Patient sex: M
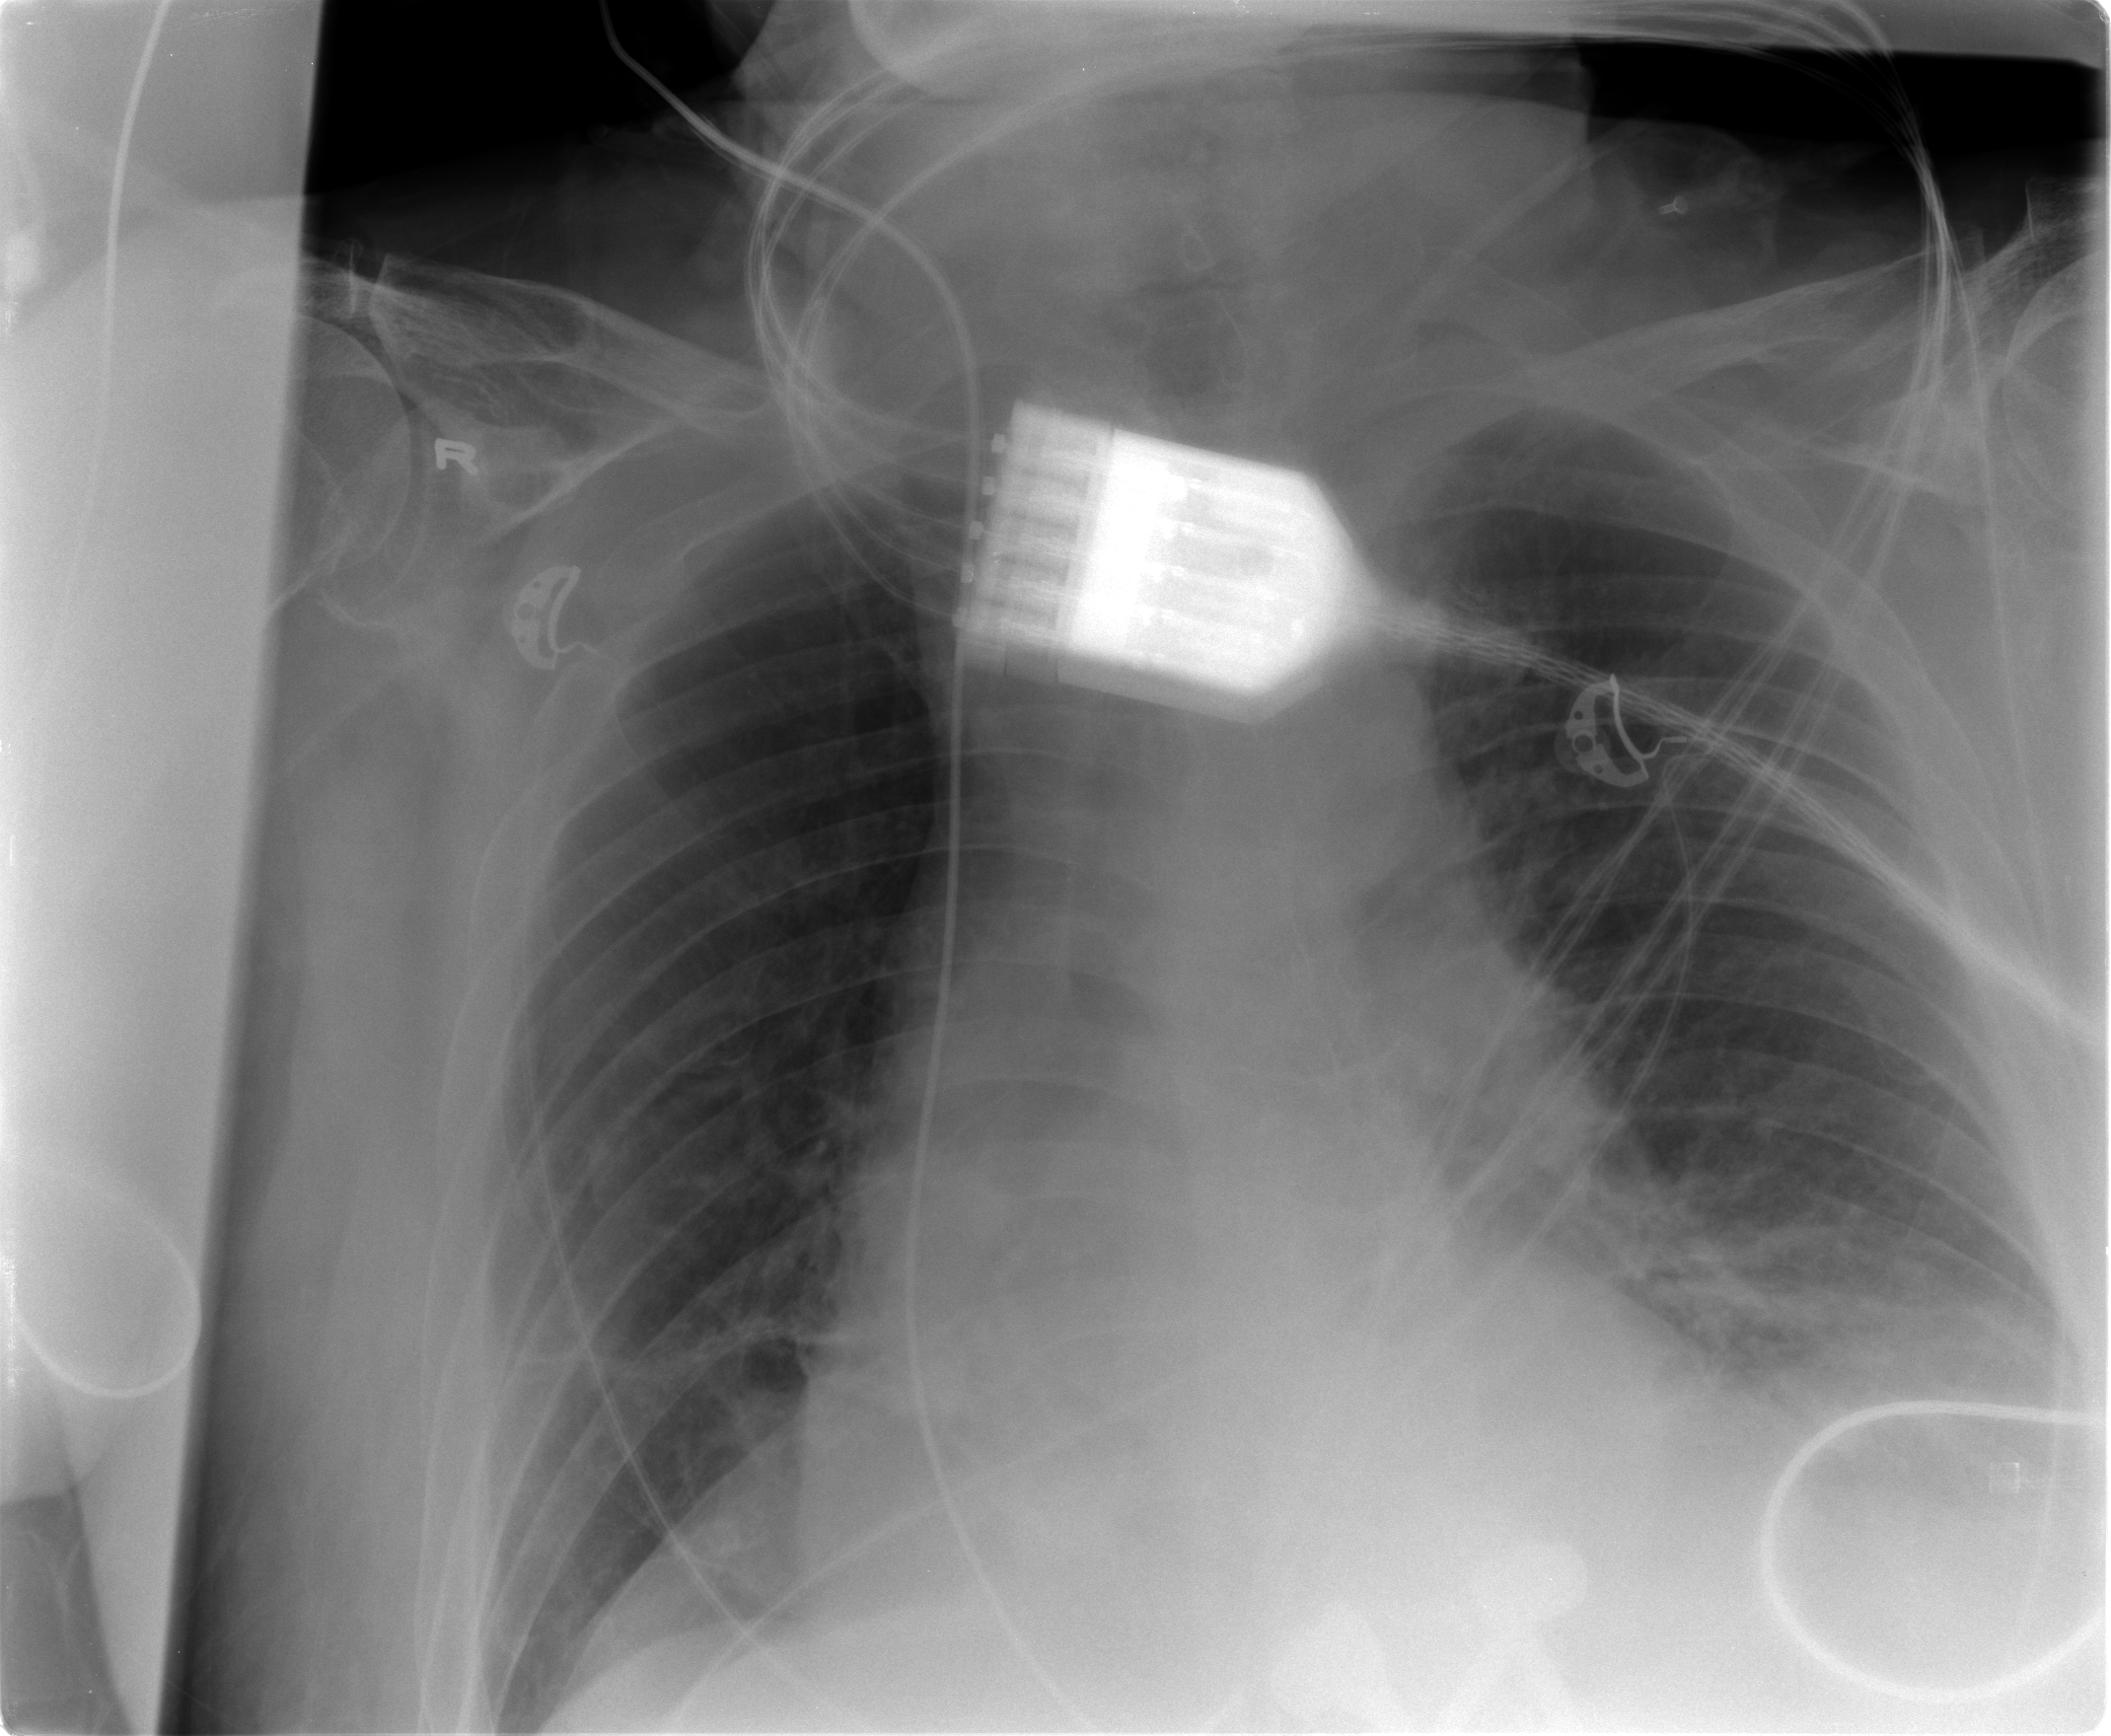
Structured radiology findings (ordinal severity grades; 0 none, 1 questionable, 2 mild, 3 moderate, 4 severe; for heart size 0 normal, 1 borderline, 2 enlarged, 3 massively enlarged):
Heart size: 0
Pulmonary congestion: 0
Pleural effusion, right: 0
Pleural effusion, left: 2
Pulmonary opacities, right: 0
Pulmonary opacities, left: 0
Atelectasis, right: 2
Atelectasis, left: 2